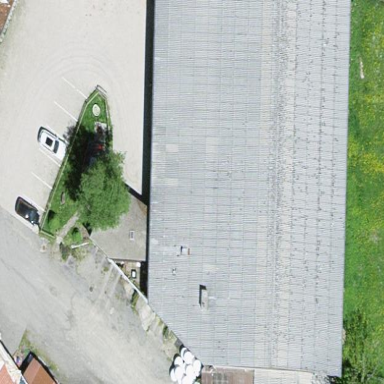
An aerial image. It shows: Industrial building.